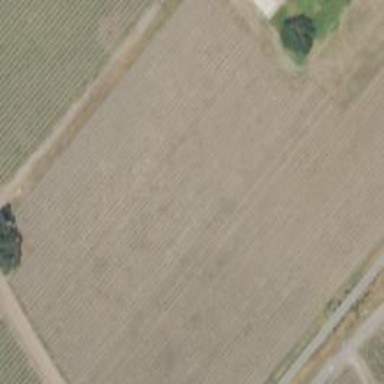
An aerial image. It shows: Vineyard with wine grapes as the main crop.